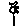
Label: flower